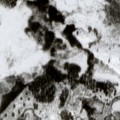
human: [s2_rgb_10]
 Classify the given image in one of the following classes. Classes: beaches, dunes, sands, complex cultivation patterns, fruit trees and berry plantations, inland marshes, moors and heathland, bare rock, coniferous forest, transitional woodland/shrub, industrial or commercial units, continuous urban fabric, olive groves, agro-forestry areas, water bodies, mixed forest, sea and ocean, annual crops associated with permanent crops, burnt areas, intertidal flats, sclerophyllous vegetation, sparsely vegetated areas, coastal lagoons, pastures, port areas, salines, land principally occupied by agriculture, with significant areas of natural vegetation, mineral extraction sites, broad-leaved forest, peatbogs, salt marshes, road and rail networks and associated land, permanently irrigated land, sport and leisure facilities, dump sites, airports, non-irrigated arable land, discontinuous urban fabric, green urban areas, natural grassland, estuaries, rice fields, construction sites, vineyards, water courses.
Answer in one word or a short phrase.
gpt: coniferous forest, transitional woodland/shrub, peatbogs